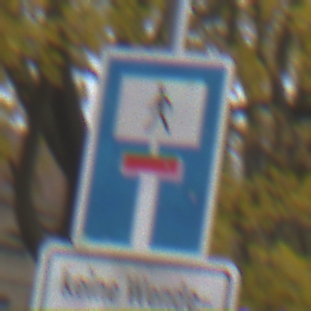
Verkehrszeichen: SackgasseFussgaengerDurchlaessig
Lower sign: HinweisGeaenderteVorfahrtVerkehrsfuehrungVerkehrsregelung3
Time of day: MorningAfternoon
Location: Outdoor (Nature)
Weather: Overcast
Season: Autumn
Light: Natural